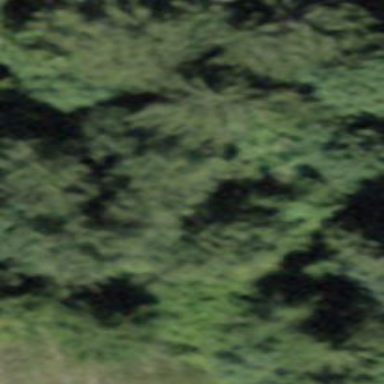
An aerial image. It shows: Forest area.